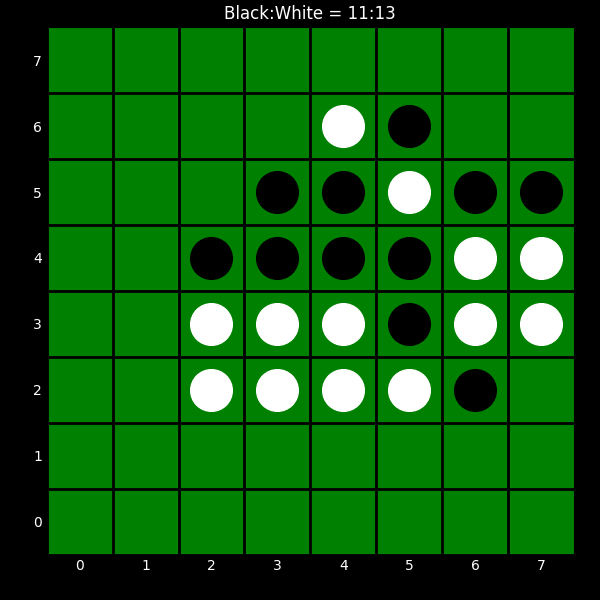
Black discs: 11
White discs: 13